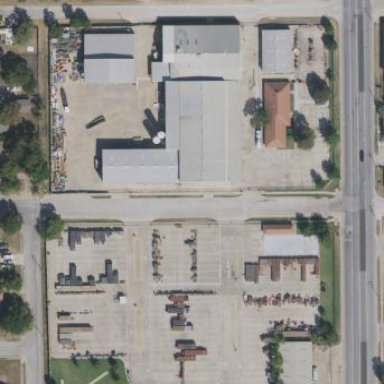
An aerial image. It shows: Industrial building.